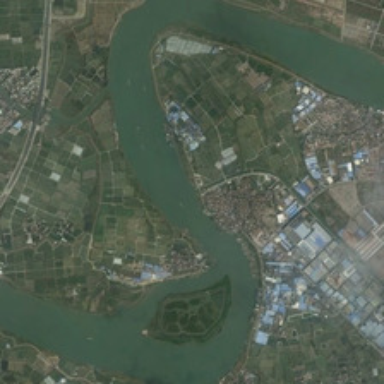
On the farmland with some factory buildings and residential areas  there is a z shaped river with an island at a turning area .